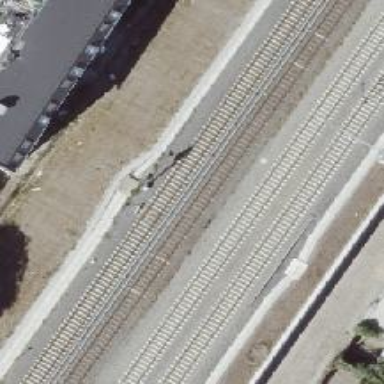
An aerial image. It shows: Railway signal.